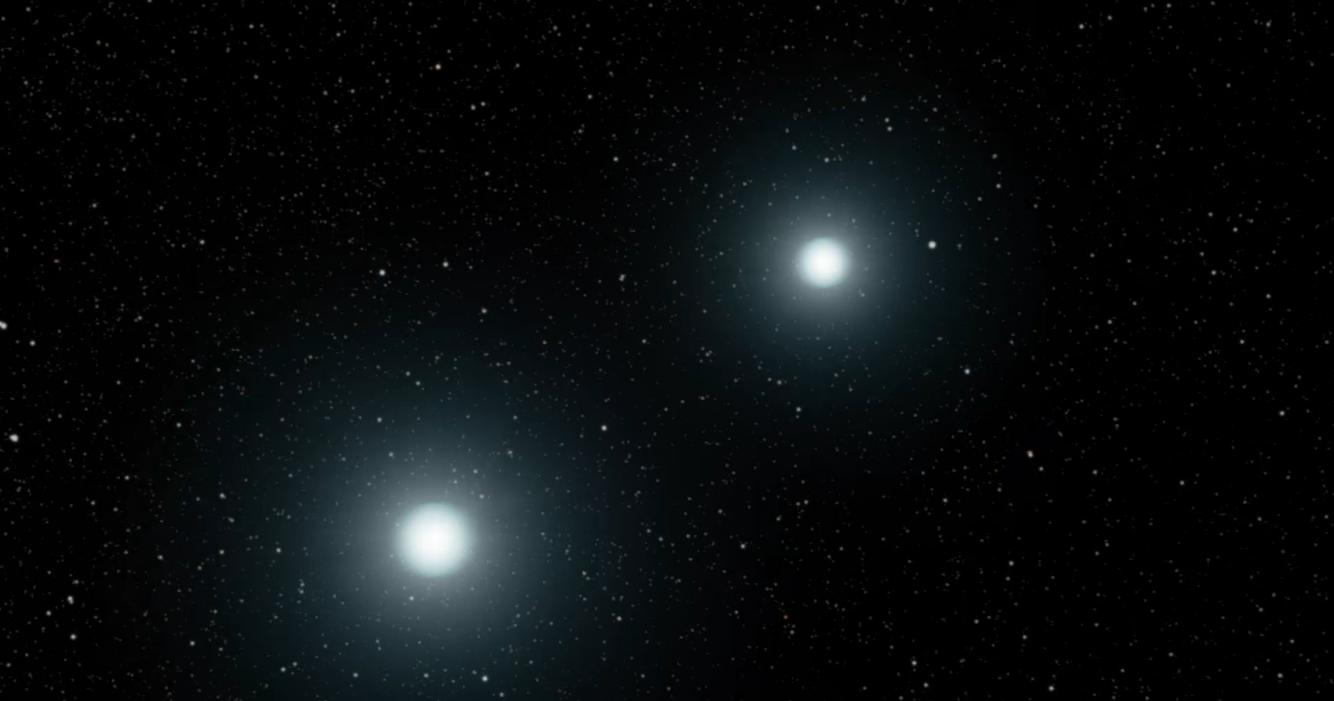
Kepler Beyond Planets: Finding Exploding Stars (Type Ia Supernova from a White Dwarf Merger) Kepler, supernova, white dwarfs